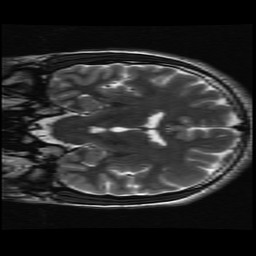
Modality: T2w
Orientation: coronal
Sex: male
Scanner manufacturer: ge
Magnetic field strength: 3 T
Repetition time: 5 s
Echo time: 0.1012 s